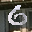
Label: 6